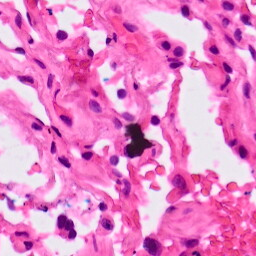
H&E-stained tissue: Lung